Question: Count the number of objects in the diagram.
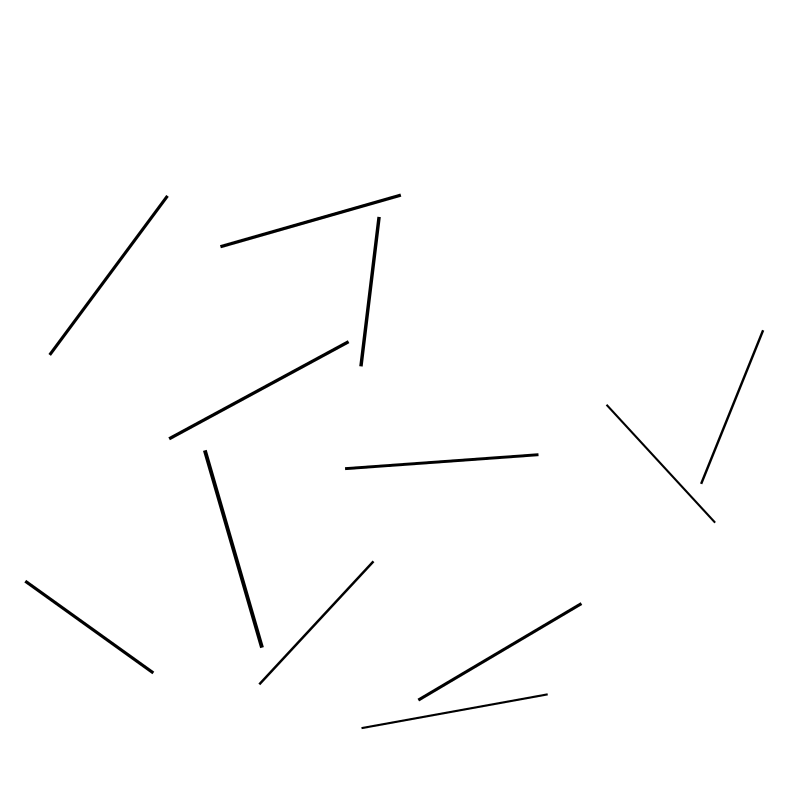
Answer: 12